Field crop: tomato
Growth stage: 1
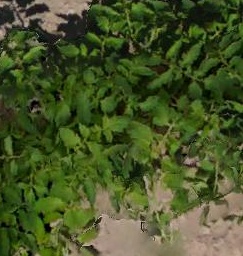
Species: tomato